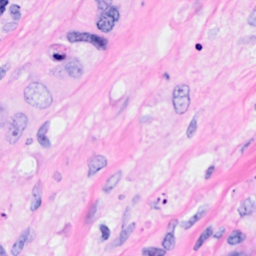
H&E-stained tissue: Breast